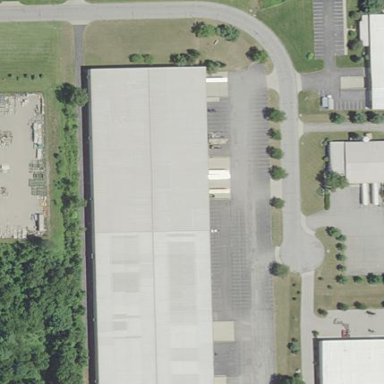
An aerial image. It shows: Warehouse.